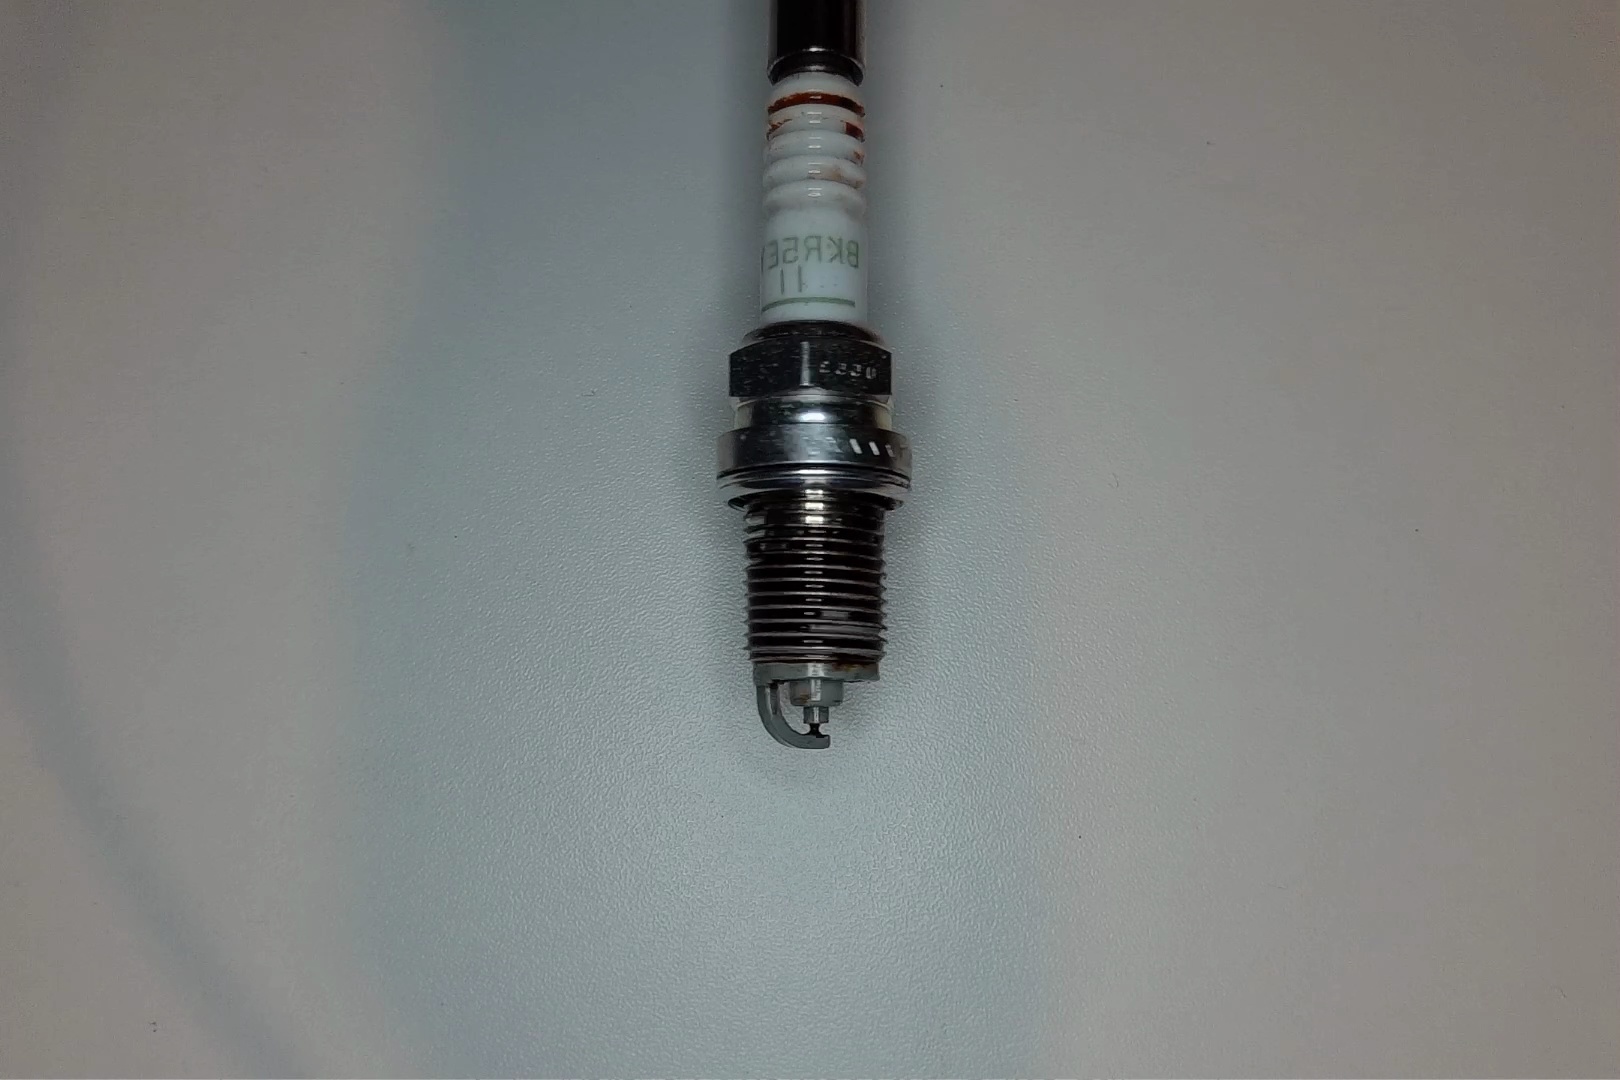
Label: anomaly